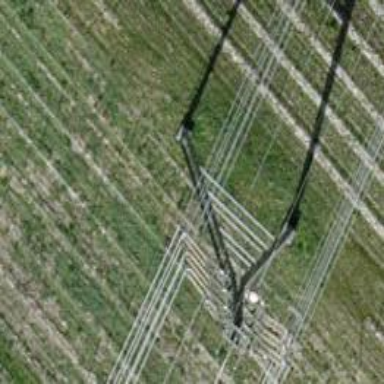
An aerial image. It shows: Power tower.